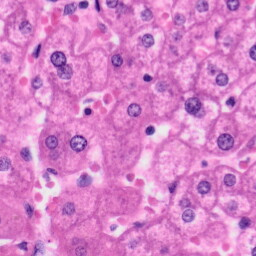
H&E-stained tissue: Liver